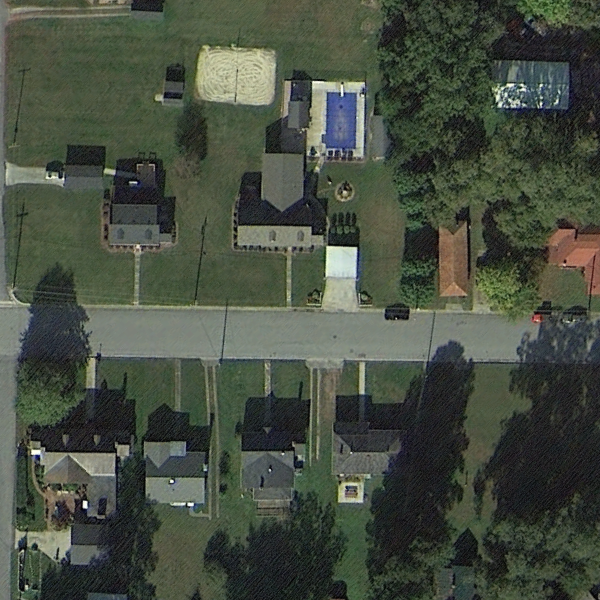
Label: MediumResidential